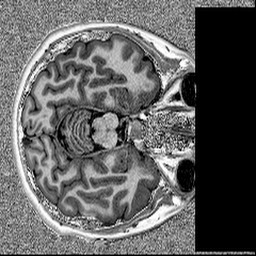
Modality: MP2RAGE
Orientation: axial
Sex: female